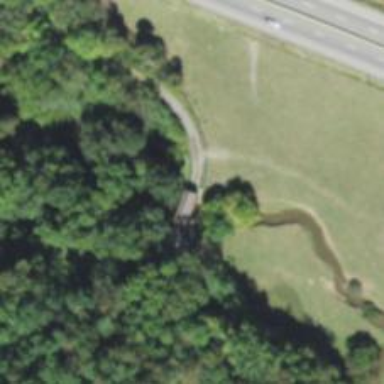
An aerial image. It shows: Covered bridge on residential road.